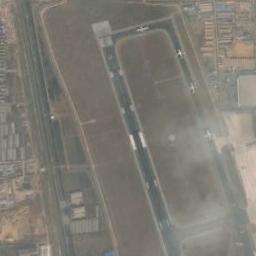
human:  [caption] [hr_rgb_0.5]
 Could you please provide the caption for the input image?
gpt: The runway is between some buildings and some planes are on one of the runways .

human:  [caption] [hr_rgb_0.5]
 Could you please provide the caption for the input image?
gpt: The grass is around the runway .

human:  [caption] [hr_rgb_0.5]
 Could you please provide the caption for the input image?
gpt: The runway is on the bare land next to some houses .

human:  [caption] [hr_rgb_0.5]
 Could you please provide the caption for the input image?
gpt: There is brown bare ground next to the rectangular runway  There are many buildings next to the runway and there are several aircraft on the runway .

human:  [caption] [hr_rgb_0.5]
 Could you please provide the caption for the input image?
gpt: There are many buildings beside the runway .